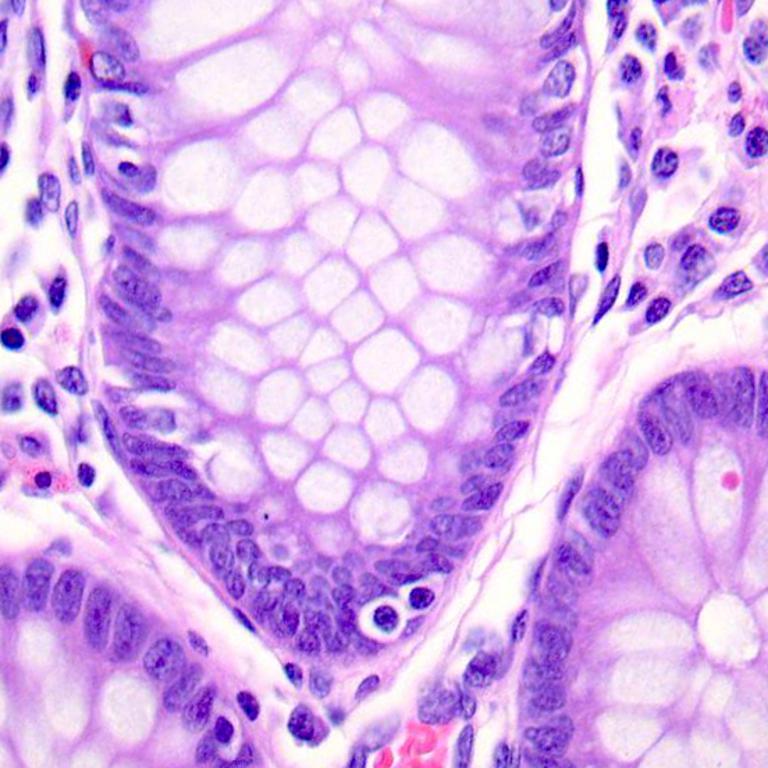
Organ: colon
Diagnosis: benign